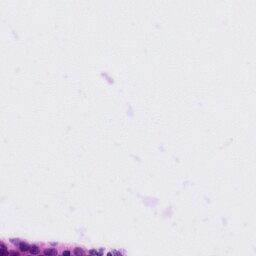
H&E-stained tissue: Tonsil